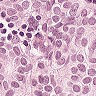
Metastatic tissue present: yes